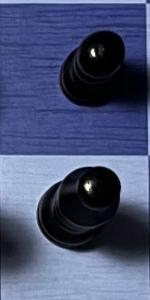
Label: Bishop_Black